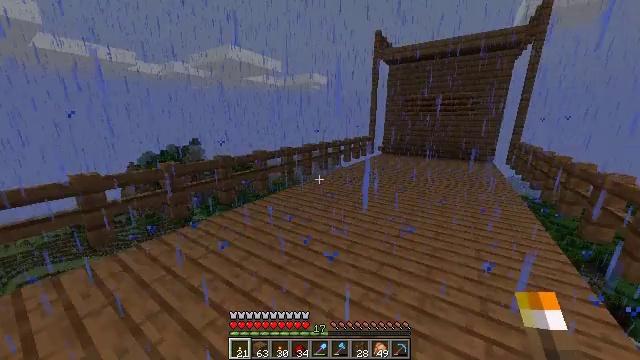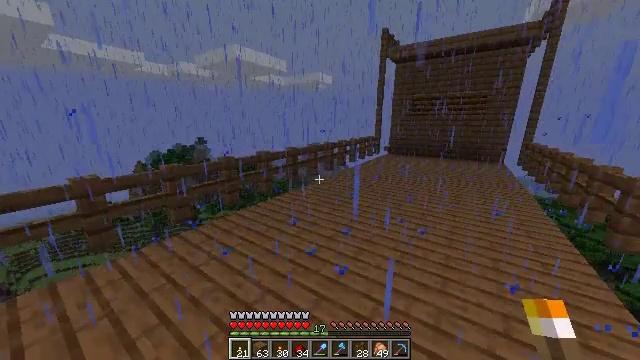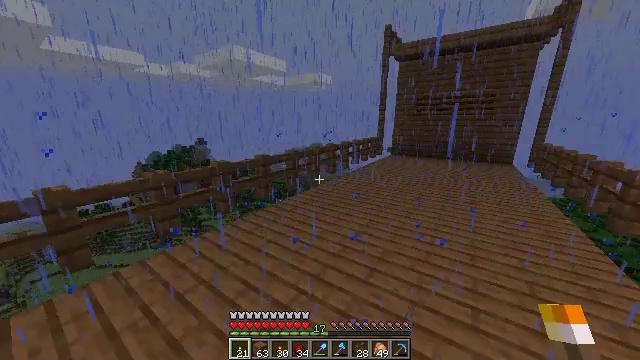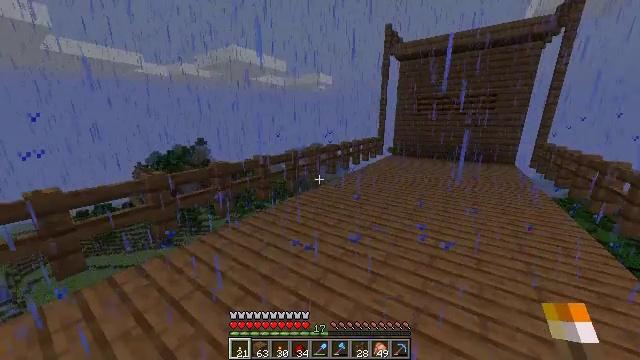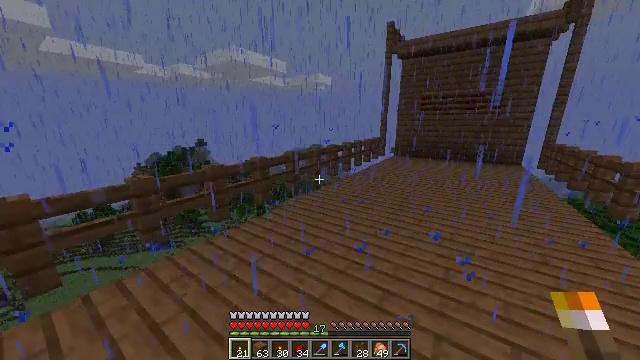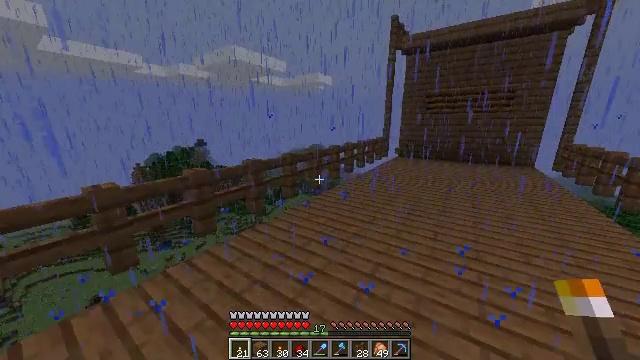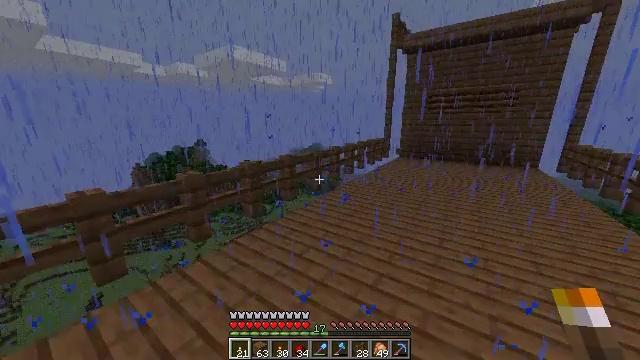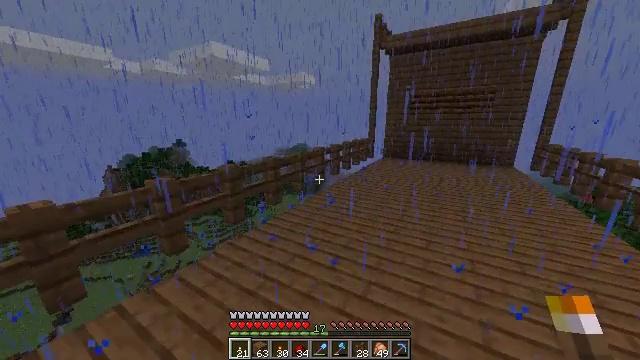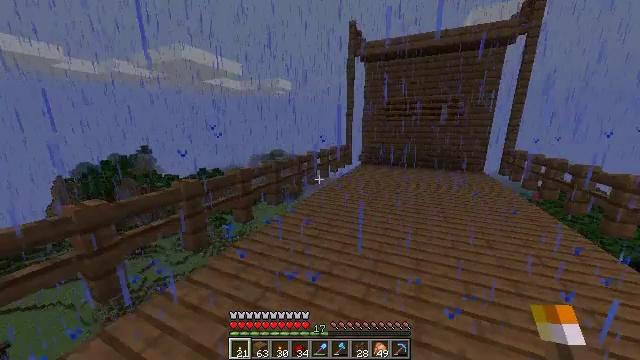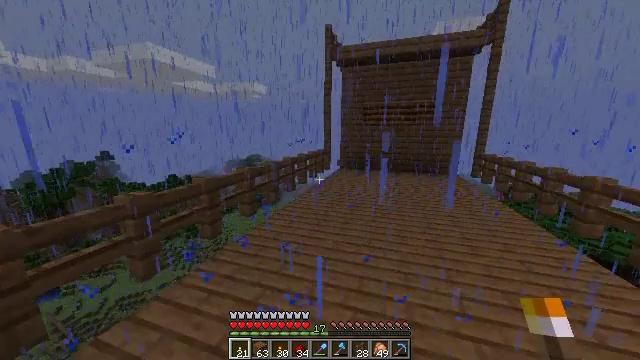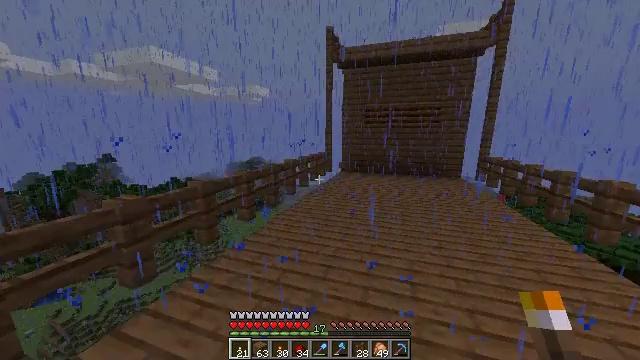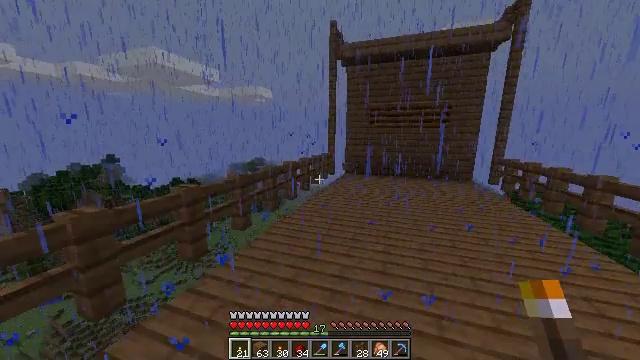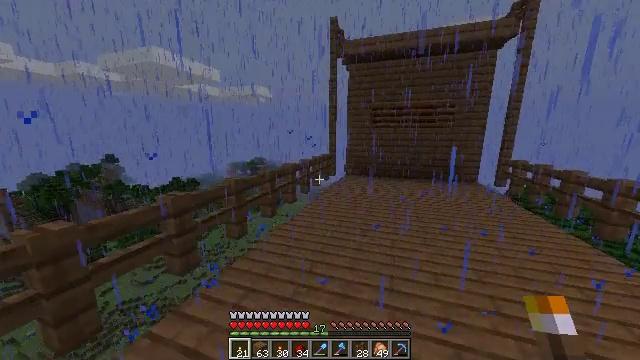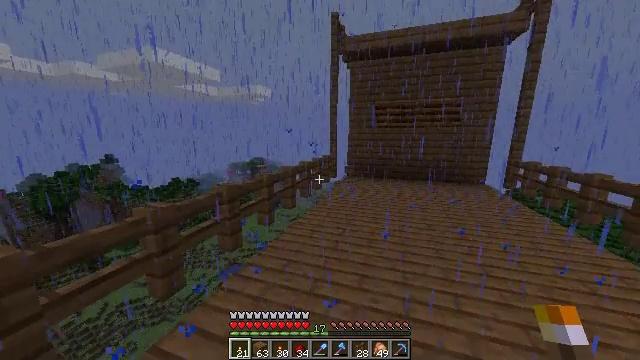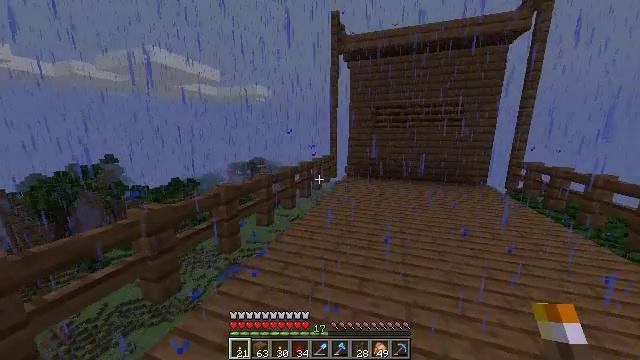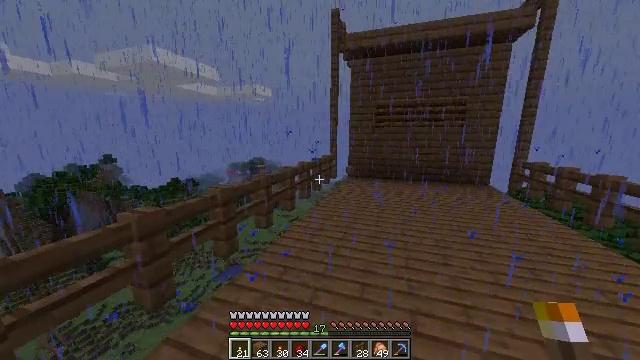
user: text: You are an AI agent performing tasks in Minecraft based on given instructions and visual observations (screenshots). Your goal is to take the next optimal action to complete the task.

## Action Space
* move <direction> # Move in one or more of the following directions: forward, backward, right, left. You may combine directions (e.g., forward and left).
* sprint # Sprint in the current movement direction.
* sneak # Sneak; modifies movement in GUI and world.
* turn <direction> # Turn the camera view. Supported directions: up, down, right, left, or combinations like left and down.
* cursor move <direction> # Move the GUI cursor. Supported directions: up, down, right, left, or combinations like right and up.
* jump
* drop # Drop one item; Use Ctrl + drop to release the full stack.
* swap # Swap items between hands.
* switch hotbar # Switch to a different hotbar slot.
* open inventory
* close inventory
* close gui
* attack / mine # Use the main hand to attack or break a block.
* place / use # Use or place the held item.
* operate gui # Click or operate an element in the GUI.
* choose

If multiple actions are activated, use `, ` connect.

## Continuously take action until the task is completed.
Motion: motion action
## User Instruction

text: Open the crafting table and craft a spruce pressure plate with spruce planks.
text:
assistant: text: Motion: move forward, turn left
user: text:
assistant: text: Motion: move forward
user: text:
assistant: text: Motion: move forward
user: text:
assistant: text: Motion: move forward
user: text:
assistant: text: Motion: move forward
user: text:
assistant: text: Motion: move forward
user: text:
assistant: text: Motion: move forward, turn right
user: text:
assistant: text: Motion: move forward, turn right and up
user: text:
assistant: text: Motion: move forward, turn right and up
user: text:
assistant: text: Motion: move forward
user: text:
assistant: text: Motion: move forward
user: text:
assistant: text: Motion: move forward
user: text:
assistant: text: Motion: move forward
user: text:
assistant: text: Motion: no_op
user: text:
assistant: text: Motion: no_op
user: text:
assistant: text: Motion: no_op
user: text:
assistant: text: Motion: no_op
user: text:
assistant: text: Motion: turn right
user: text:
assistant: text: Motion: turn right
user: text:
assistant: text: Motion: turn right and down
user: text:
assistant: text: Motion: move forward
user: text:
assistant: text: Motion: move forward
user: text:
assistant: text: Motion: move forward
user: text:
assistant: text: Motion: move forward, turn left
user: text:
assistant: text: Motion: move forward
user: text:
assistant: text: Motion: move forward, sprint
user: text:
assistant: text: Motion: move forward, sprint
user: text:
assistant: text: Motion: move forward, sprint
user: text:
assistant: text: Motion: move forward, sprint
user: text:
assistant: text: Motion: move forward